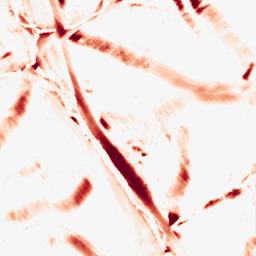
Category: morphological
Decomposition family: morphological_diamond
Decomposition parameters: operation: opening
radius: 15
Upsampling method: cubic_mitchell
Upsampling parameters: scale: 2
Upsampling scale: 2